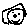
Label: smiley face